Question: We are working with Visual Studio 2010 and Team Foundation Server 2010. We did not have any problems for about half a year, but:
Since a couple of days we get the following error: Team Foundation services are not available from server (...) The remote name could not be resolved; (...)

The problem occurs randomly (we are unable - yet - to pinpoint the conditions on which it occurs) and persists until we restart Visual Studio. The problem occurs about 8 times per day per developer.
Because we seem not to get past this problem and we cannot find anybody writing about this specific combination (the error and the 'remote name' part), I thought it wise to ask you guys about it ;) . Could anyone please help?
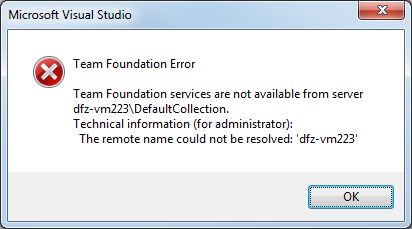
Answer: Some of my co-workers and I had this problem as well. Out of about 25 developers, most never got this error. But three of us got it pretty consistently. The symptoms are identical, but we are using Visual Studio 2013 almost exclusively. In this version of Visual Studio, the error is preceded by the code: TF400324.
We found eventually that the three of us had all installed Productivity Power Tools 2013. And the developers that were not affected by this error had not installed it. Most had not heard of it. This used to be a very popular extension, so I have always installed it as I set up my system since about 2007. But apparently, in its modern incarnation in Visual Studio 2013, perhaps in combination with some quirk in our network or something, it can cause this problem. We have each uninstalled it, and have not gotten this error since. (It's been several months now.)
If you have this extension installed, you probably already know about it, because you probably installed it yourself. You probably started using it years ago, and it became a habit to add to each new installation. You will find that today, the default installation of Visual Studio actually includes most of its features already. To uninstall, go to Tools --> Extensions and Updates... Then click on Productivity Power Tools 2013, and click Uninstall.